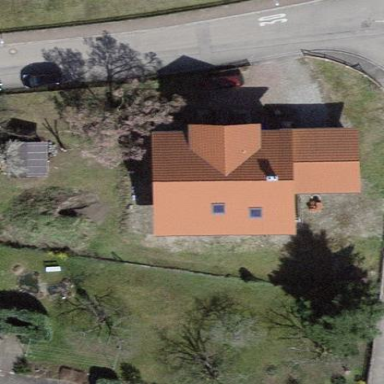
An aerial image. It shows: Simple house.